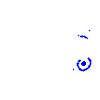
Particle: electron